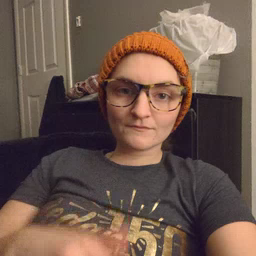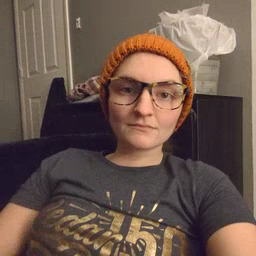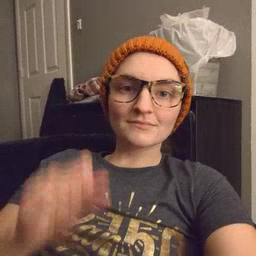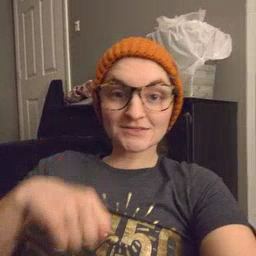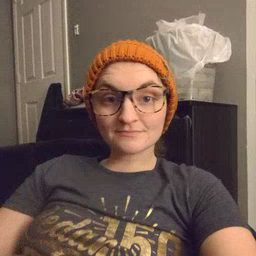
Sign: can